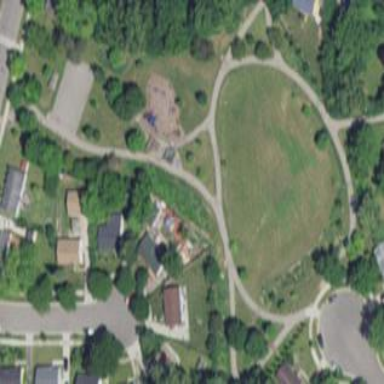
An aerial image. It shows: Park.